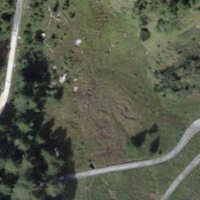
EUNIS habitat code: 26
Species observed at this site:
Fragaria vesca